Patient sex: M
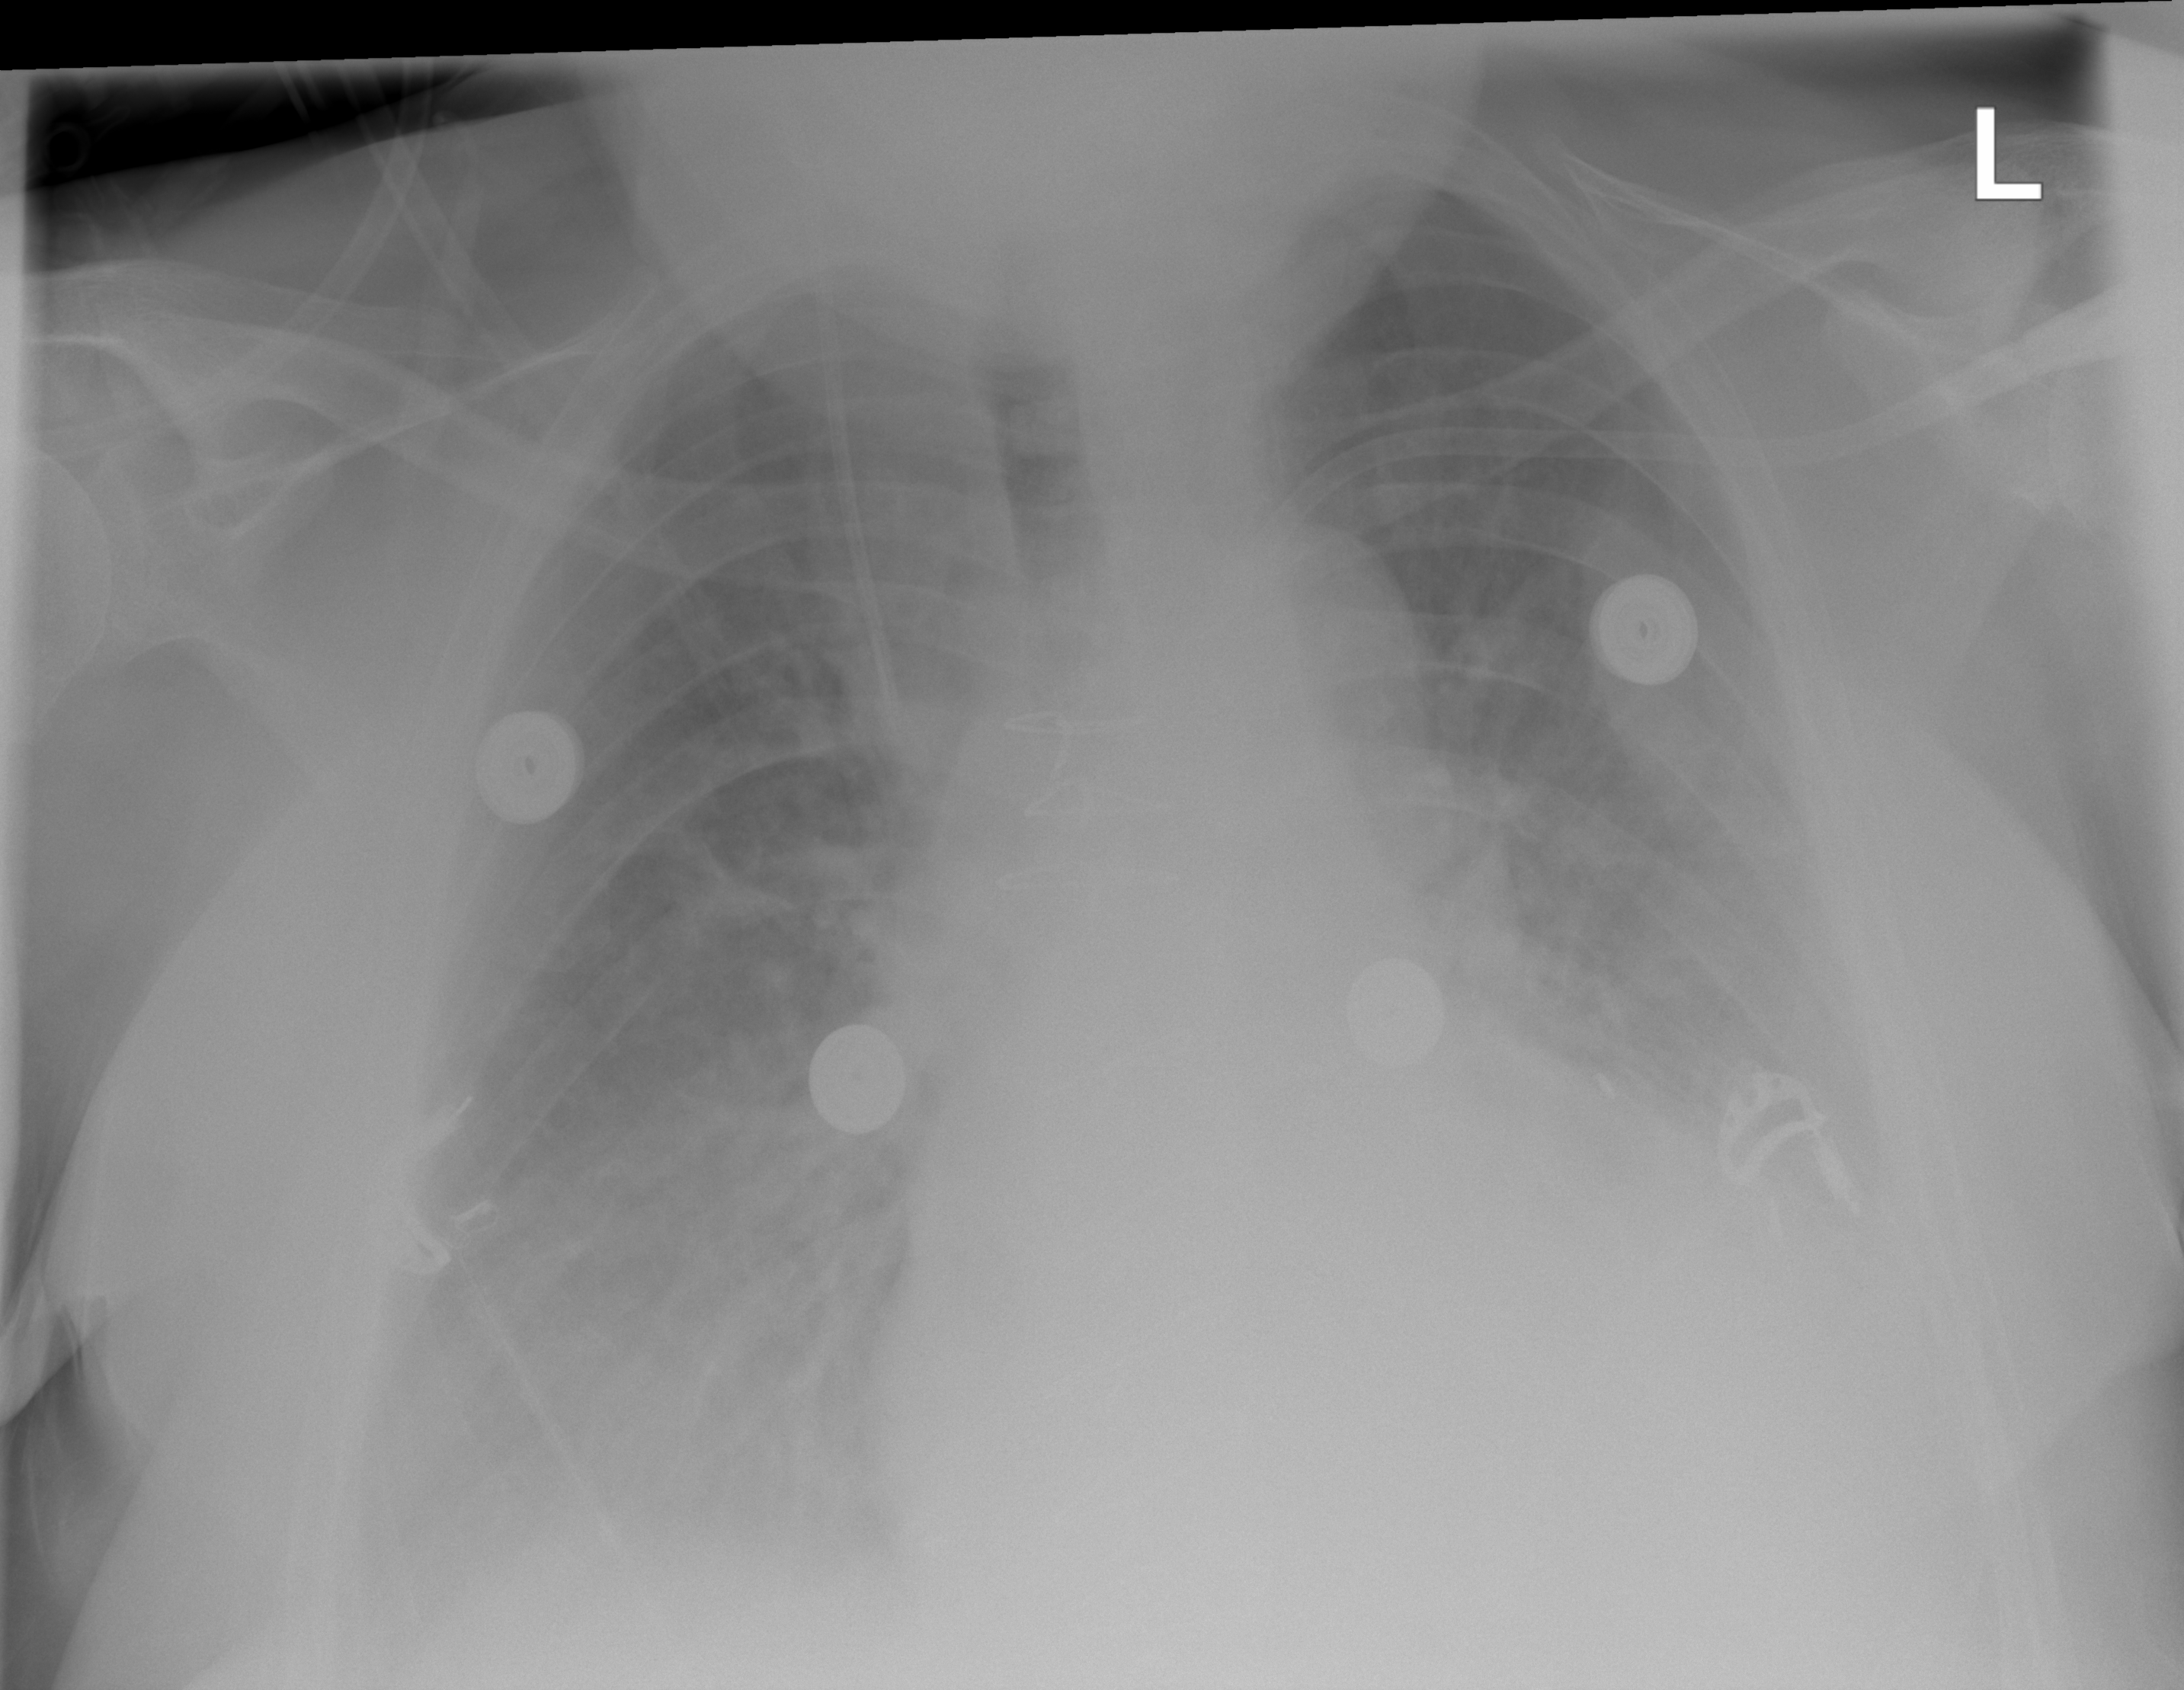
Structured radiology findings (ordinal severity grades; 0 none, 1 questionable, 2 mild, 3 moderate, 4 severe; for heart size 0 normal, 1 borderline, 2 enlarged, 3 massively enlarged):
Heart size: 2
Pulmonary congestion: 3
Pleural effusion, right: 3
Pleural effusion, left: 3
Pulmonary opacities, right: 3
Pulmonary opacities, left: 3
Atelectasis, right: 3
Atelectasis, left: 3